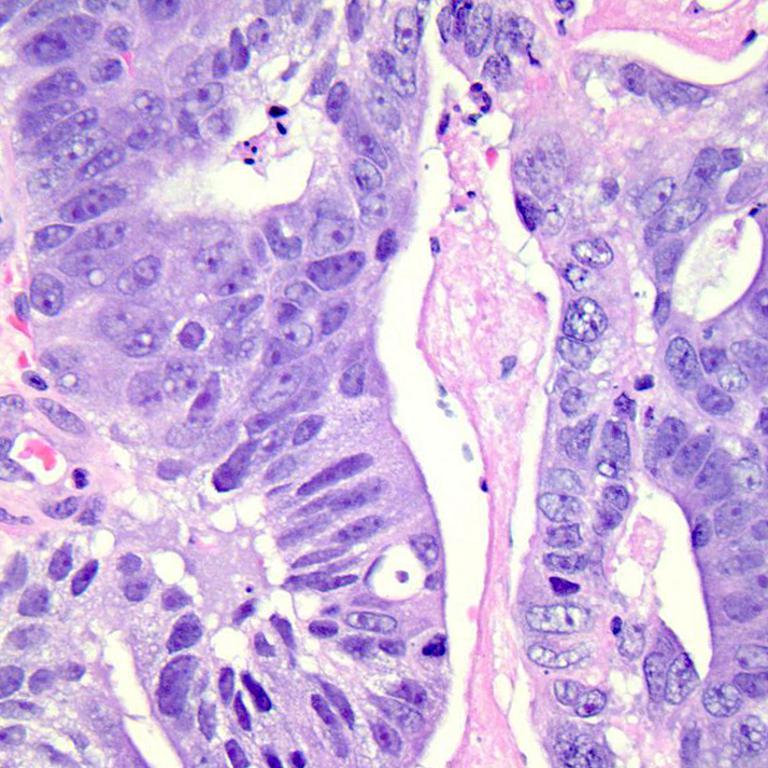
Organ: colon
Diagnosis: adenocarcinomas